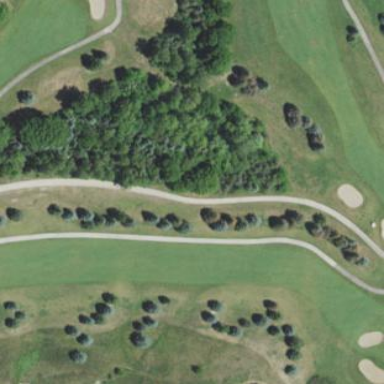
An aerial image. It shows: Golf fairway in the image.